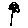
Label: flower